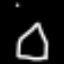
Label: octagon